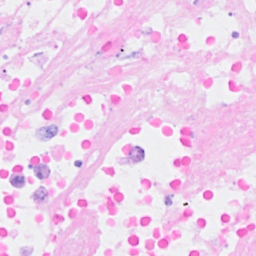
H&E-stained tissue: Breast